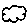
Label: cloud